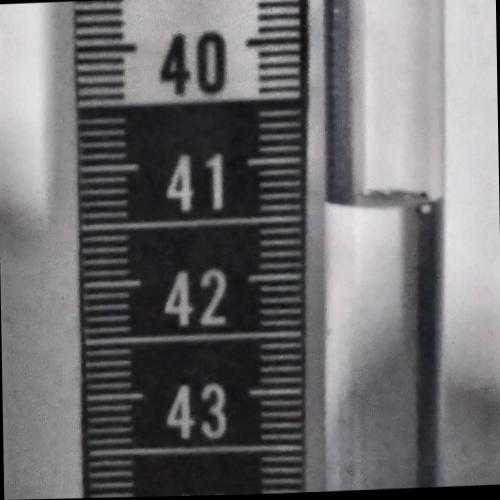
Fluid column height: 41.4 cm